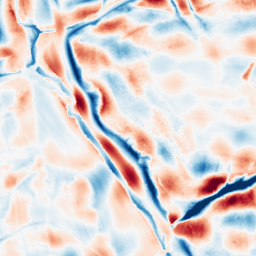
Category: wavelet
Decomposition family: wavelet_dwt
Decomposition parameters: wavelet: db8
level: 5
Upsampling method: cubic_mitchell
Upsampling parameters: scale: 4
Upsampling scale: 4